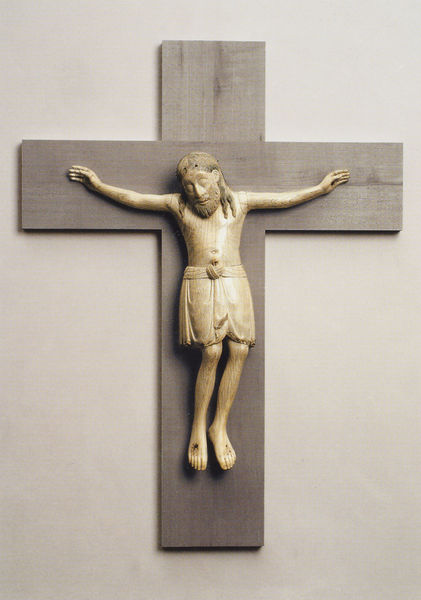
Titel: Kruzifixus (Rheinland oder Westfalen)
Schlagwörter: mann, nackt, dunkelbraun, holz, tuch, bart, arme, augen, knoten, hände, gewand, haare, kind, ohren, beine, hellbraun, bauchnabel, knie, nägel, kreuz, schlicht, christus, jesus, kreuzigung, stigma, stigmata, wunden, gekreuzigt, elfenbein, kreuzgang, inri, tform